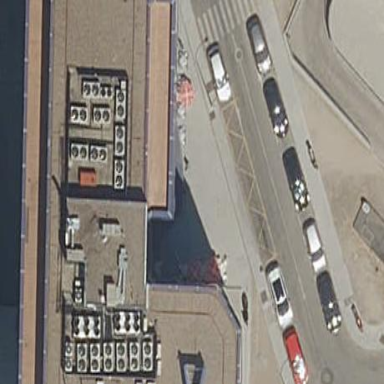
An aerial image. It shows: Office building.